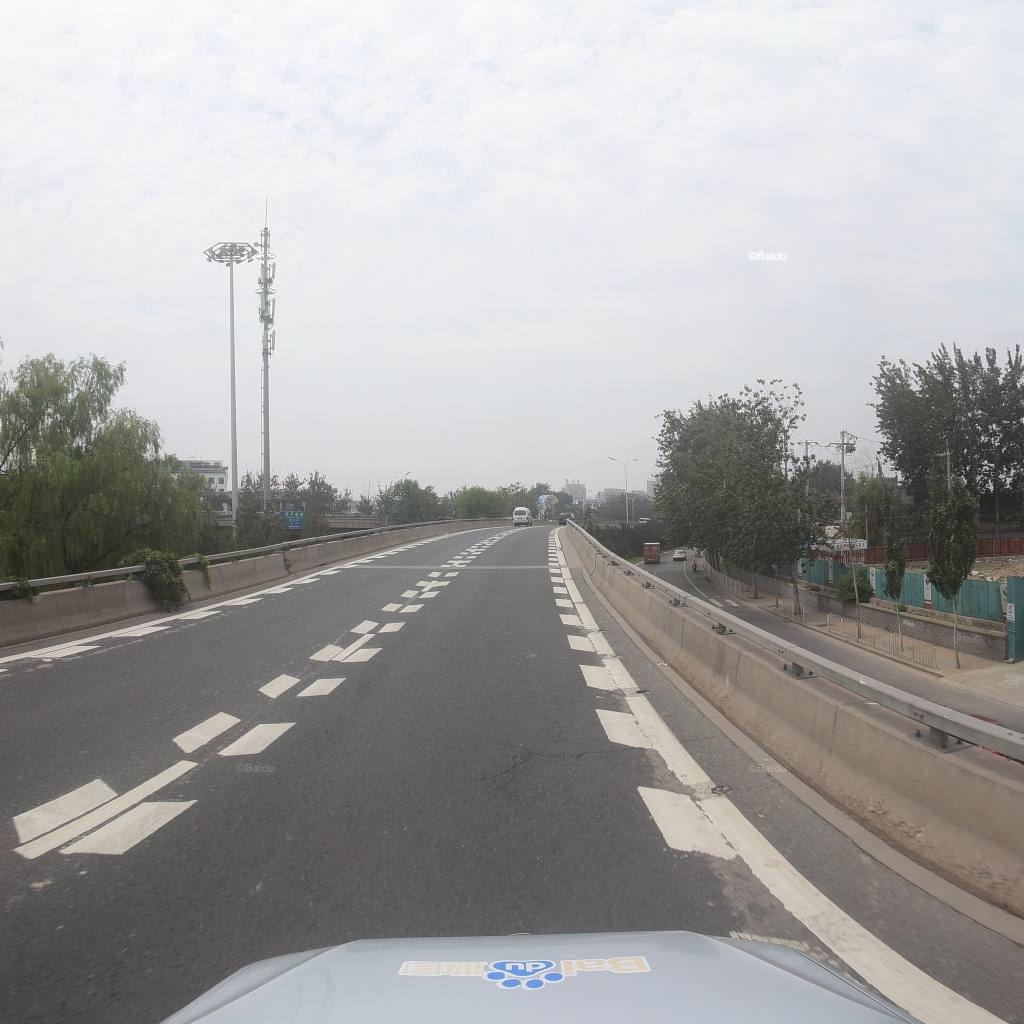
Region: Fengtai
Road damage annotations: transverse crack